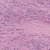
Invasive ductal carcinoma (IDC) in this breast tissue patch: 1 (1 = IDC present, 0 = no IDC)